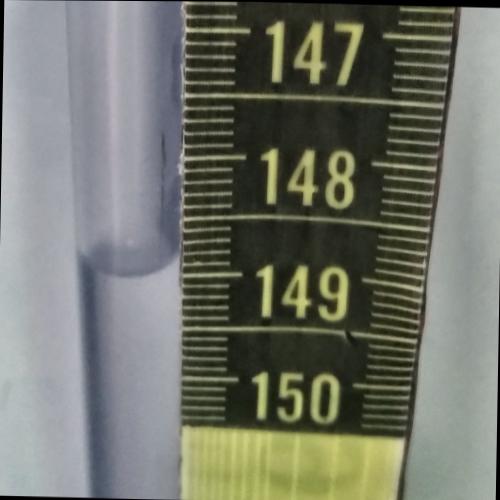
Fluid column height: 148.9 cm